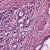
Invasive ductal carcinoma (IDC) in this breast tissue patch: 0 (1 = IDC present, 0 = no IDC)